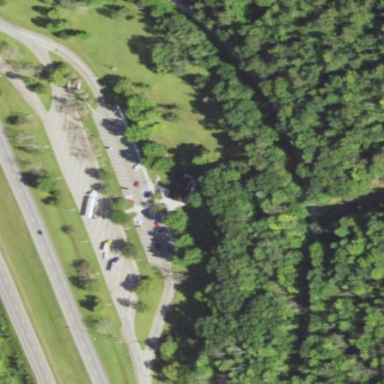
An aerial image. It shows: Rest area on the road.